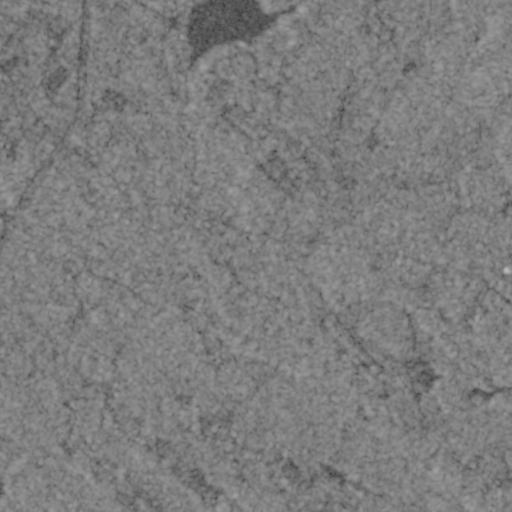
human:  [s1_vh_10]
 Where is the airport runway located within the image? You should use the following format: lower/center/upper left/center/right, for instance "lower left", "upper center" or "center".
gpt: The airport runway is located in the center left of the image.
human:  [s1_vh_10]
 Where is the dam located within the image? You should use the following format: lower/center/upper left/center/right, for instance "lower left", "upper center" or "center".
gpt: The dam is located in the upper center of the image.
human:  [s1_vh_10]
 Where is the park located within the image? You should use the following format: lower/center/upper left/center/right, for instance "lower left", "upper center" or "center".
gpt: The park is located in the lower center of the image.
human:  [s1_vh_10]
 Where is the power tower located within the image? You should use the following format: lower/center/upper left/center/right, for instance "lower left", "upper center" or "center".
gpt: The power tower is located in the upper left of the image.
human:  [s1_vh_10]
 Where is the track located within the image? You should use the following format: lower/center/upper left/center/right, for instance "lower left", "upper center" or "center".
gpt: There is no track in the image.

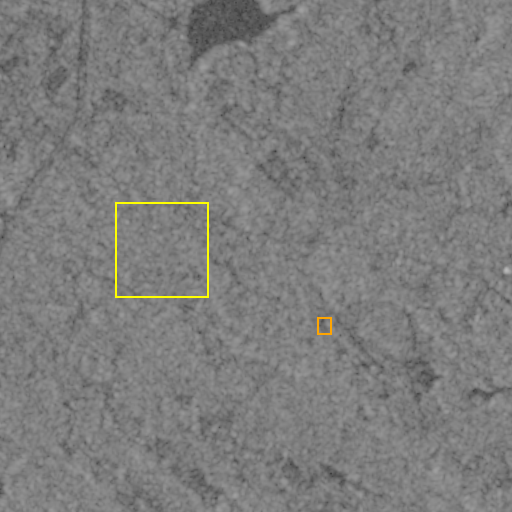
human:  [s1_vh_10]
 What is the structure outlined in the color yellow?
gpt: The structure outlined in yellow is a crop field.
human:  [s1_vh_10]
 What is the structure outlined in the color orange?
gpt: The structure outlined in orange is a park.
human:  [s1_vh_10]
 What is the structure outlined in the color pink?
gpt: There is no pink outline.